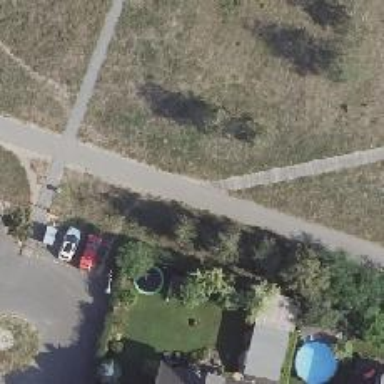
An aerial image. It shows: Compacted footway.